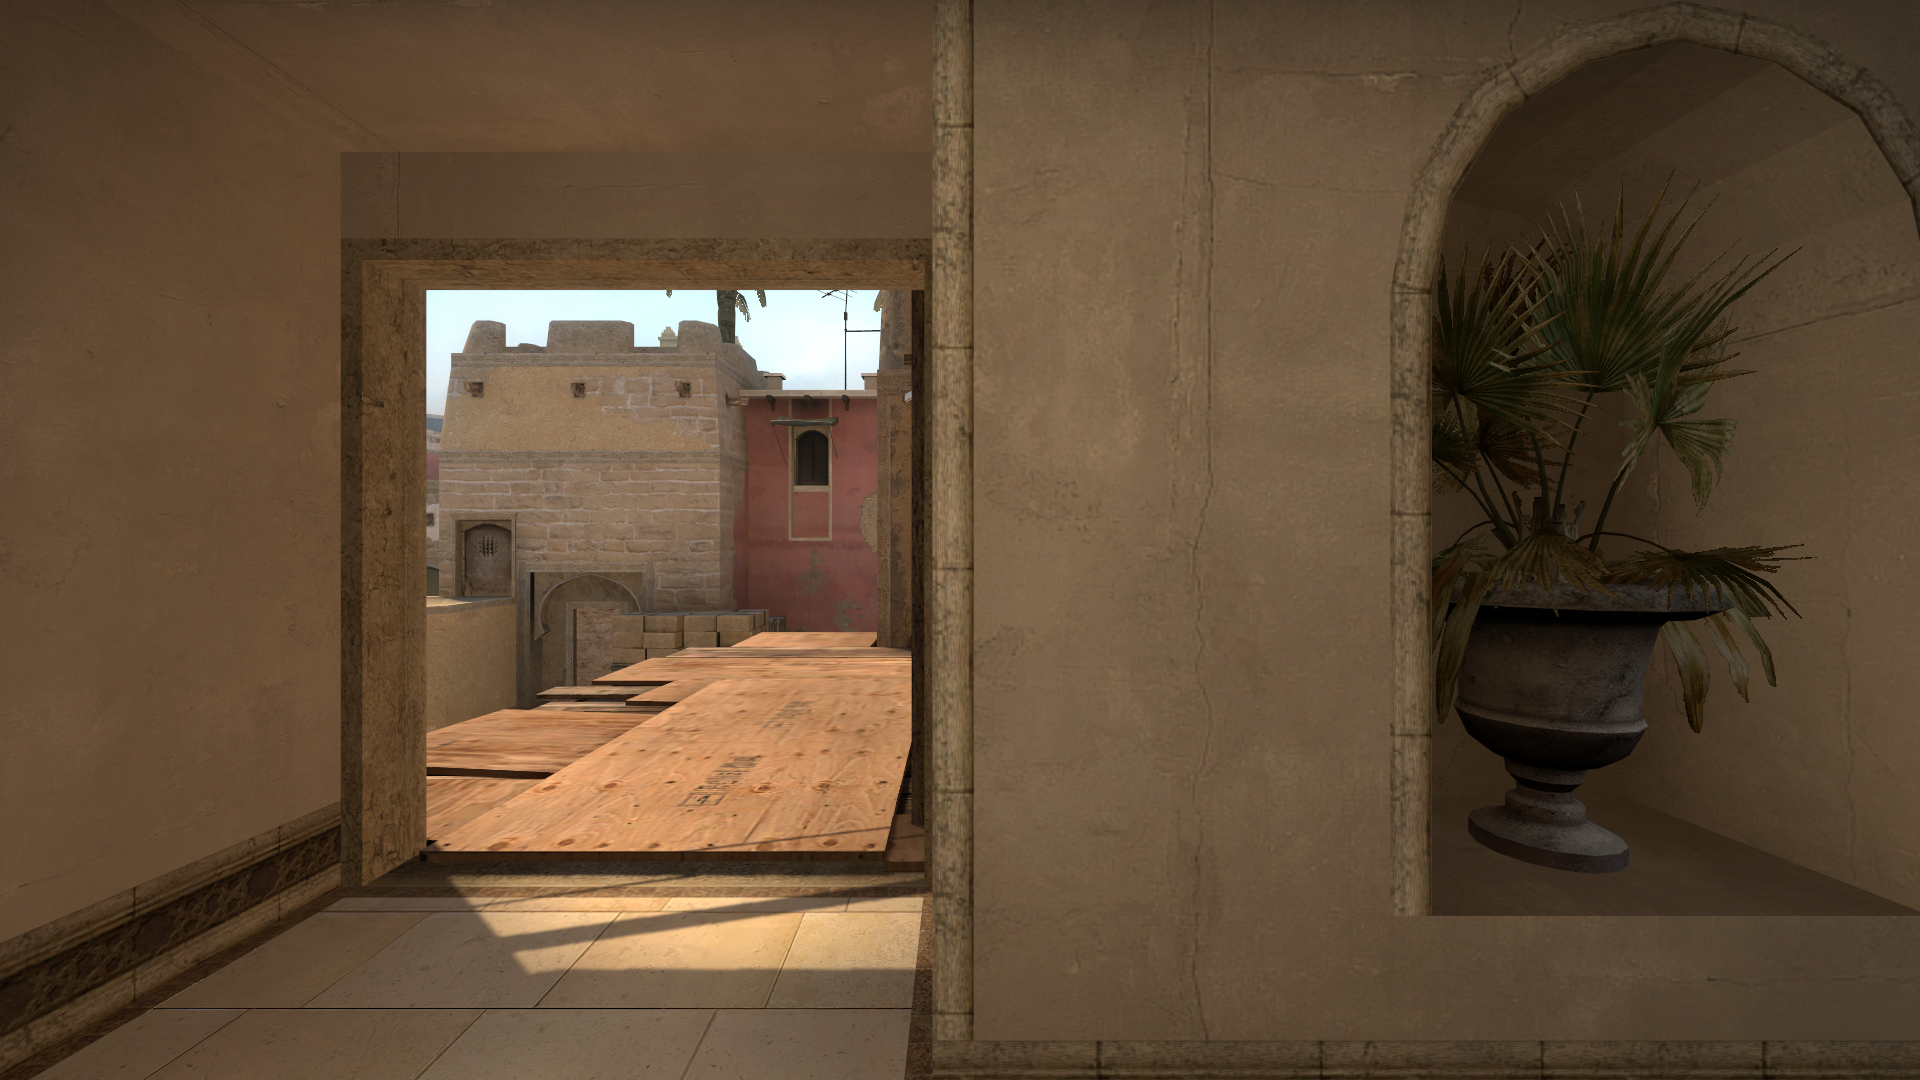
Map: de_mirage